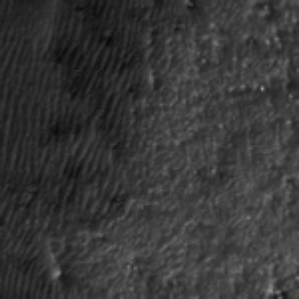
Label: frost